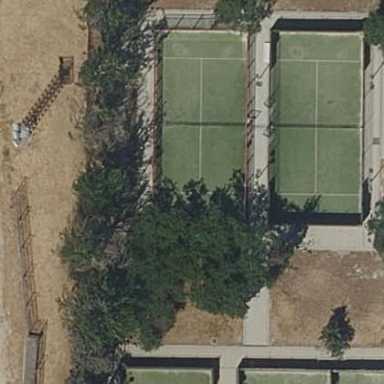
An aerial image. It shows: Tennis court on the leisure land pitch.